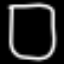
Label: square